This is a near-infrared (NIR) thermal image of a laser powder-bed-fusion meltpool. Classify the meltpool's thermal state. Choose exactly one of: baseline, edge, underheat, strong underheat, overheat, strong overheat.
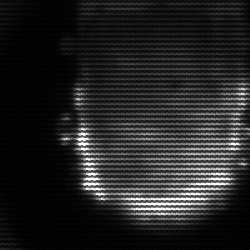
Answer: baseline